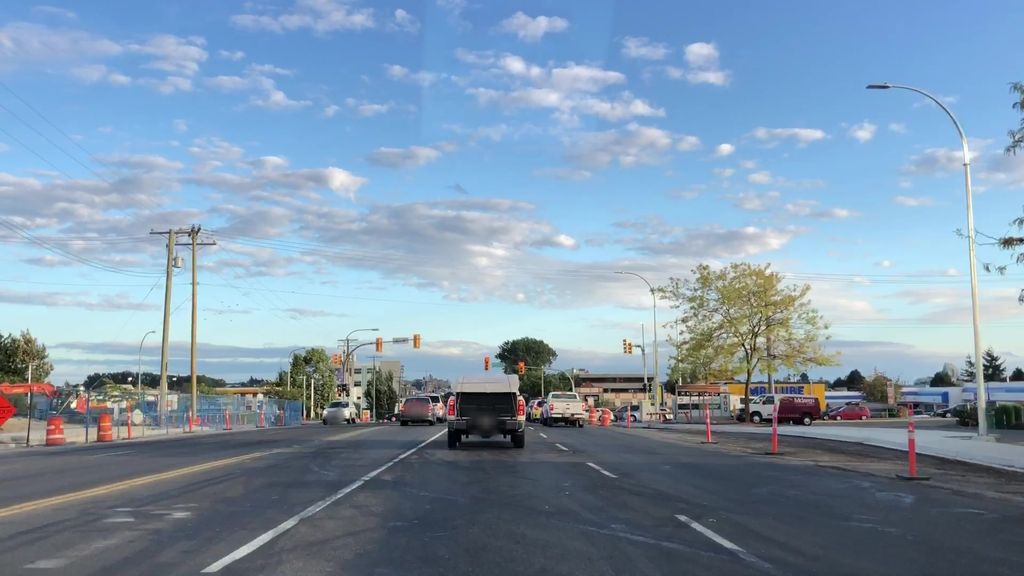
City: victoria